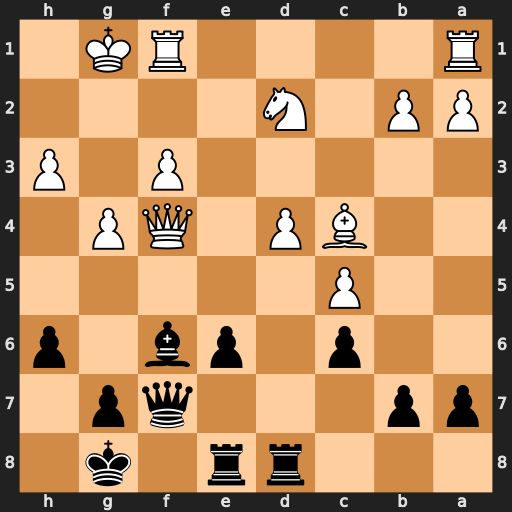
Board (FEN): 3rr1k1/pp3qp1/2p1pb1p/2P5/2BP1QP1/5P1P/PP1N4/R4RK1
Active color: b
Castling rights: -
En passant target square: -
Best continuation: Bxd4+ Qxd4 Rxd4